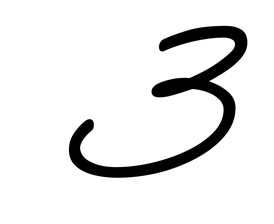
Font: MeowScript-Regular